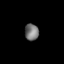
Tissue: lung
Cell type: Epithelial cells
Senescence score: 0.1808
Nuclear area (px): 222
Mean DAPI intensity: 118.288